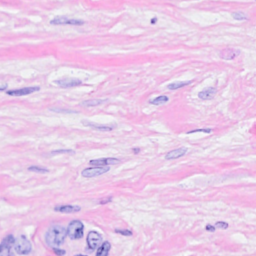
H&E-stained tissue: Breast